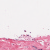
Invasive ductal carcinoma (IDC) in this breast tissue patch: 0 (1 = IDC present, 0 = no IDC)